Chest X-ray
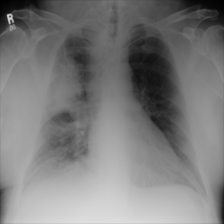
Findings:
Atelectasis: negative
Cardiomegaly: negative
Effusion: negative
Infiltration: negative
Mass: negative
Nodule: negative
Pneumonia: negative
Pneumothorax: negative
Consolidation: negative
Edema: negative
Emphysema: negative
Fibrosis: negative
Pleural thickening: negative
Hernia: negative